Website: lowes
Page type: stored-credit-cards
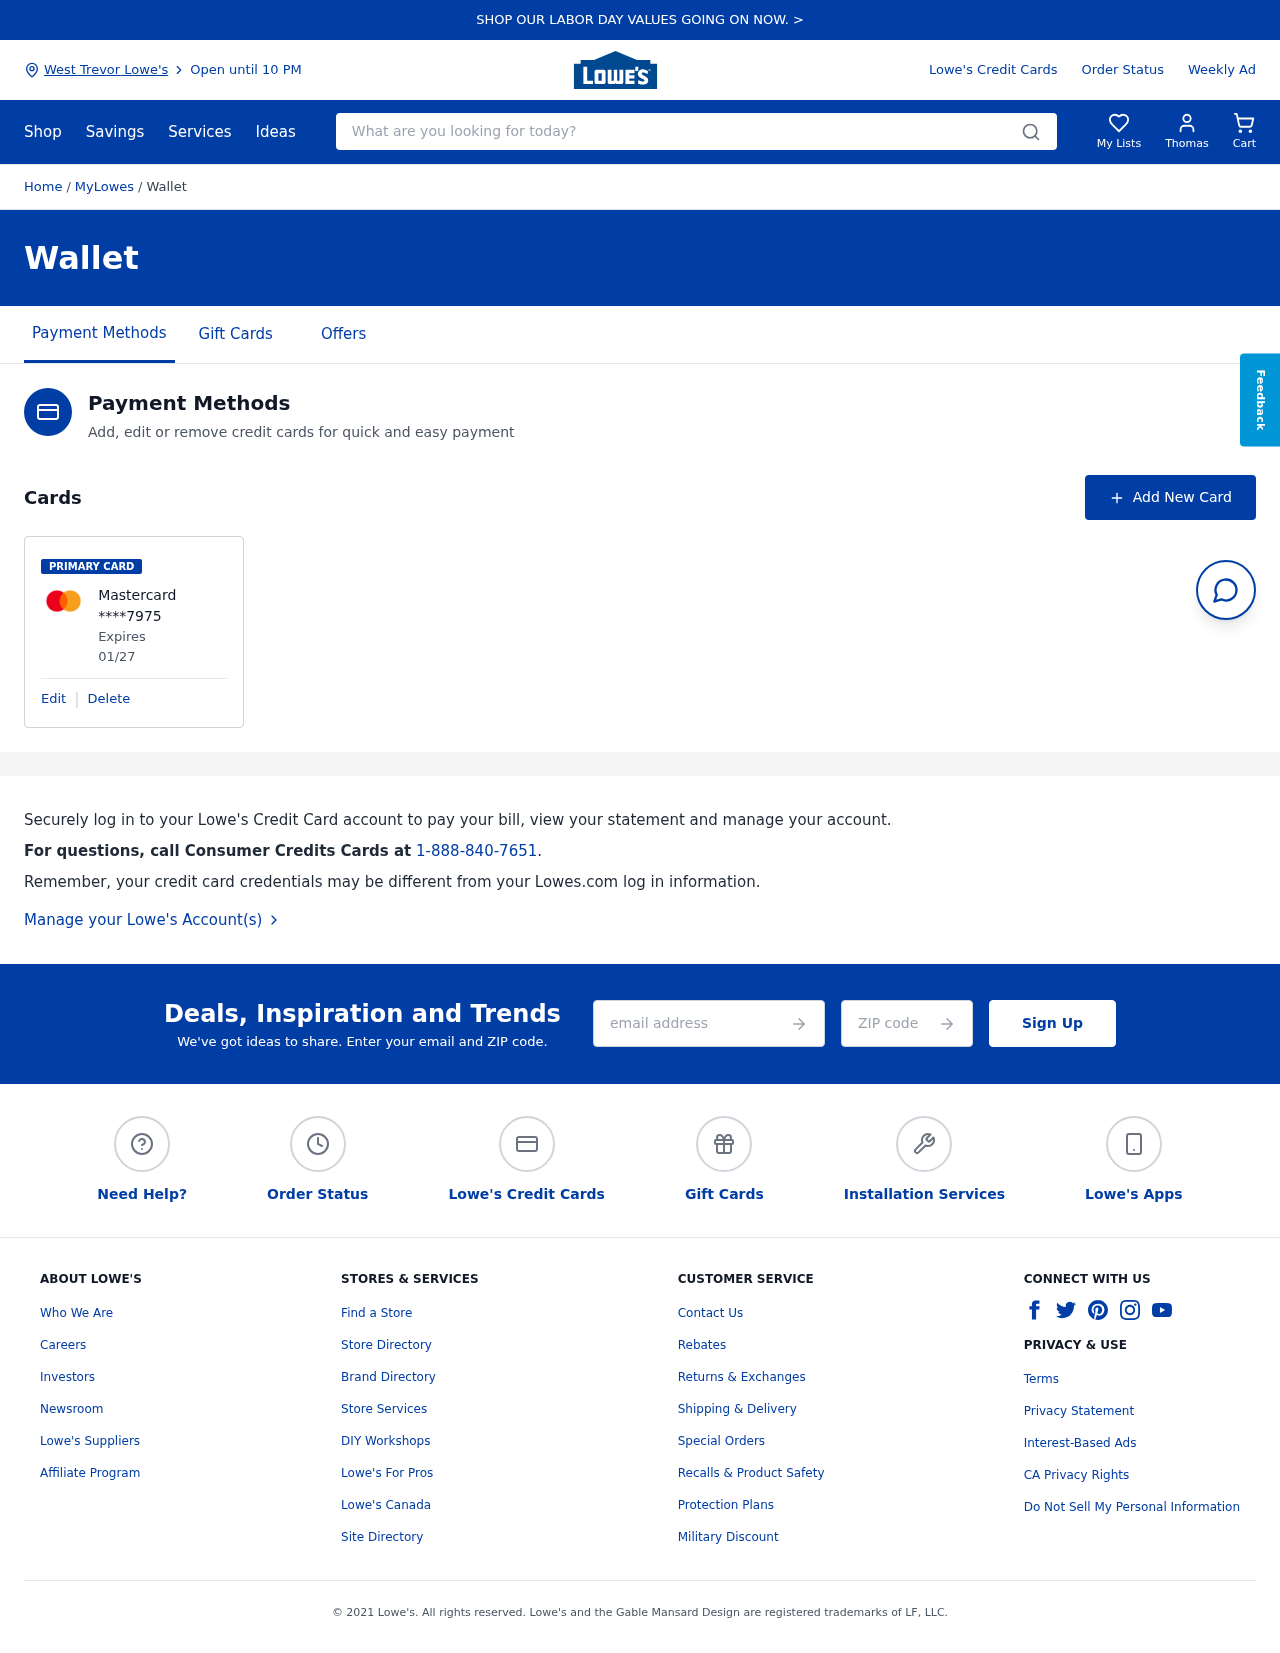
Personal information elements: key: PII_CARD_EXPIRY
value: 01/27
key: PII_CARD_LAST4
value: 7975
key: PII_CARD_TYPE
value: Mastercard
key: PII_CITY
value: West Trevor Lowe's
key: PII_EMAIL
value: thomas_stevens@gmail.com
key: PII_FIRSTNAME
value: Thomas
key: PII_POSTCODE
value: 50868
Search elements: key: HEADER_SEARCH
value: What are you looking for today?